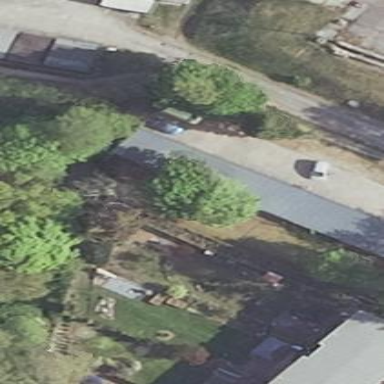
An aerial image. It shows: Group of garages.